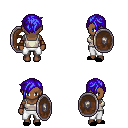
a pixel art fantasy rpg character, female body template, human, dark skin, white pirate shirt, white pants, blue pixie cut hairstyle, cloth bracers, black slippers, shield, four views (front, back, left, right), 2x2 character sprite sheet, small pixel art, hard edges, no anti-aliasing